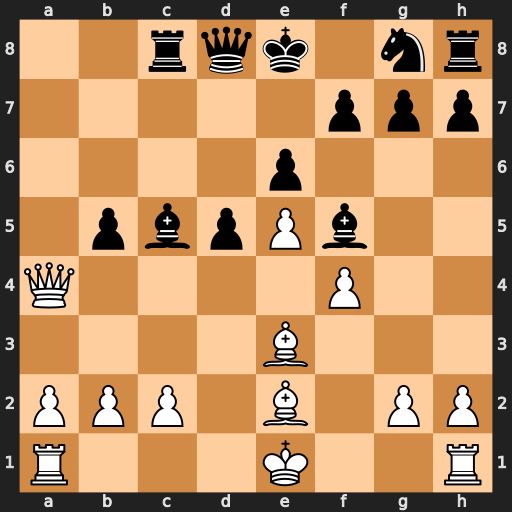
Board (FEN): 2rqk1nr/5ppp/4p3/1pbpPb2/Q4P2/4B3/PPP1B1PP/R3K2R
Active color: w
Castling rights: KQk
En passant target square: -
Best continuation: Qxb5+ Qd7 Bxc5